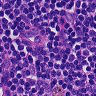
Metastatic tissue present: no